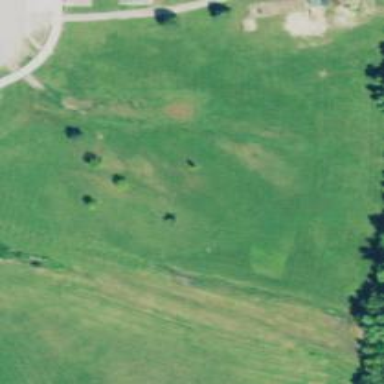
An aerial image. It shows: Disc golf course for leisure activity.